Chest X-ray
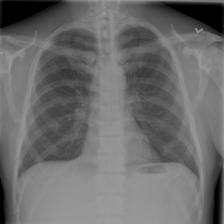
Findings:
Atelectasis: negative
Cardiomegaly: negative
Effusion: negative
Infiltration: negative
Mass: negative
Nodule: negative
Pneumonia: negative
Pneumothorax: negative
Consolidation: negative
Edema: negative
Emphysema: negative
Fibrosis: negative
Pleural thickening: negative
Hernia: negative